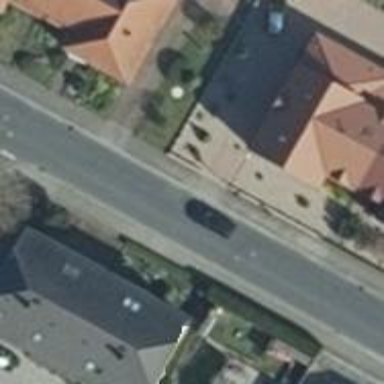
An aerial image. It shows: Simple and straightforward house.